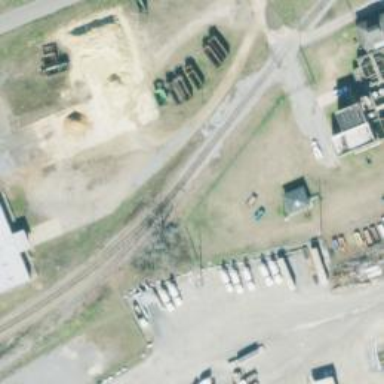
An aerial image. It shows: Railway junction.